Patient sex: F
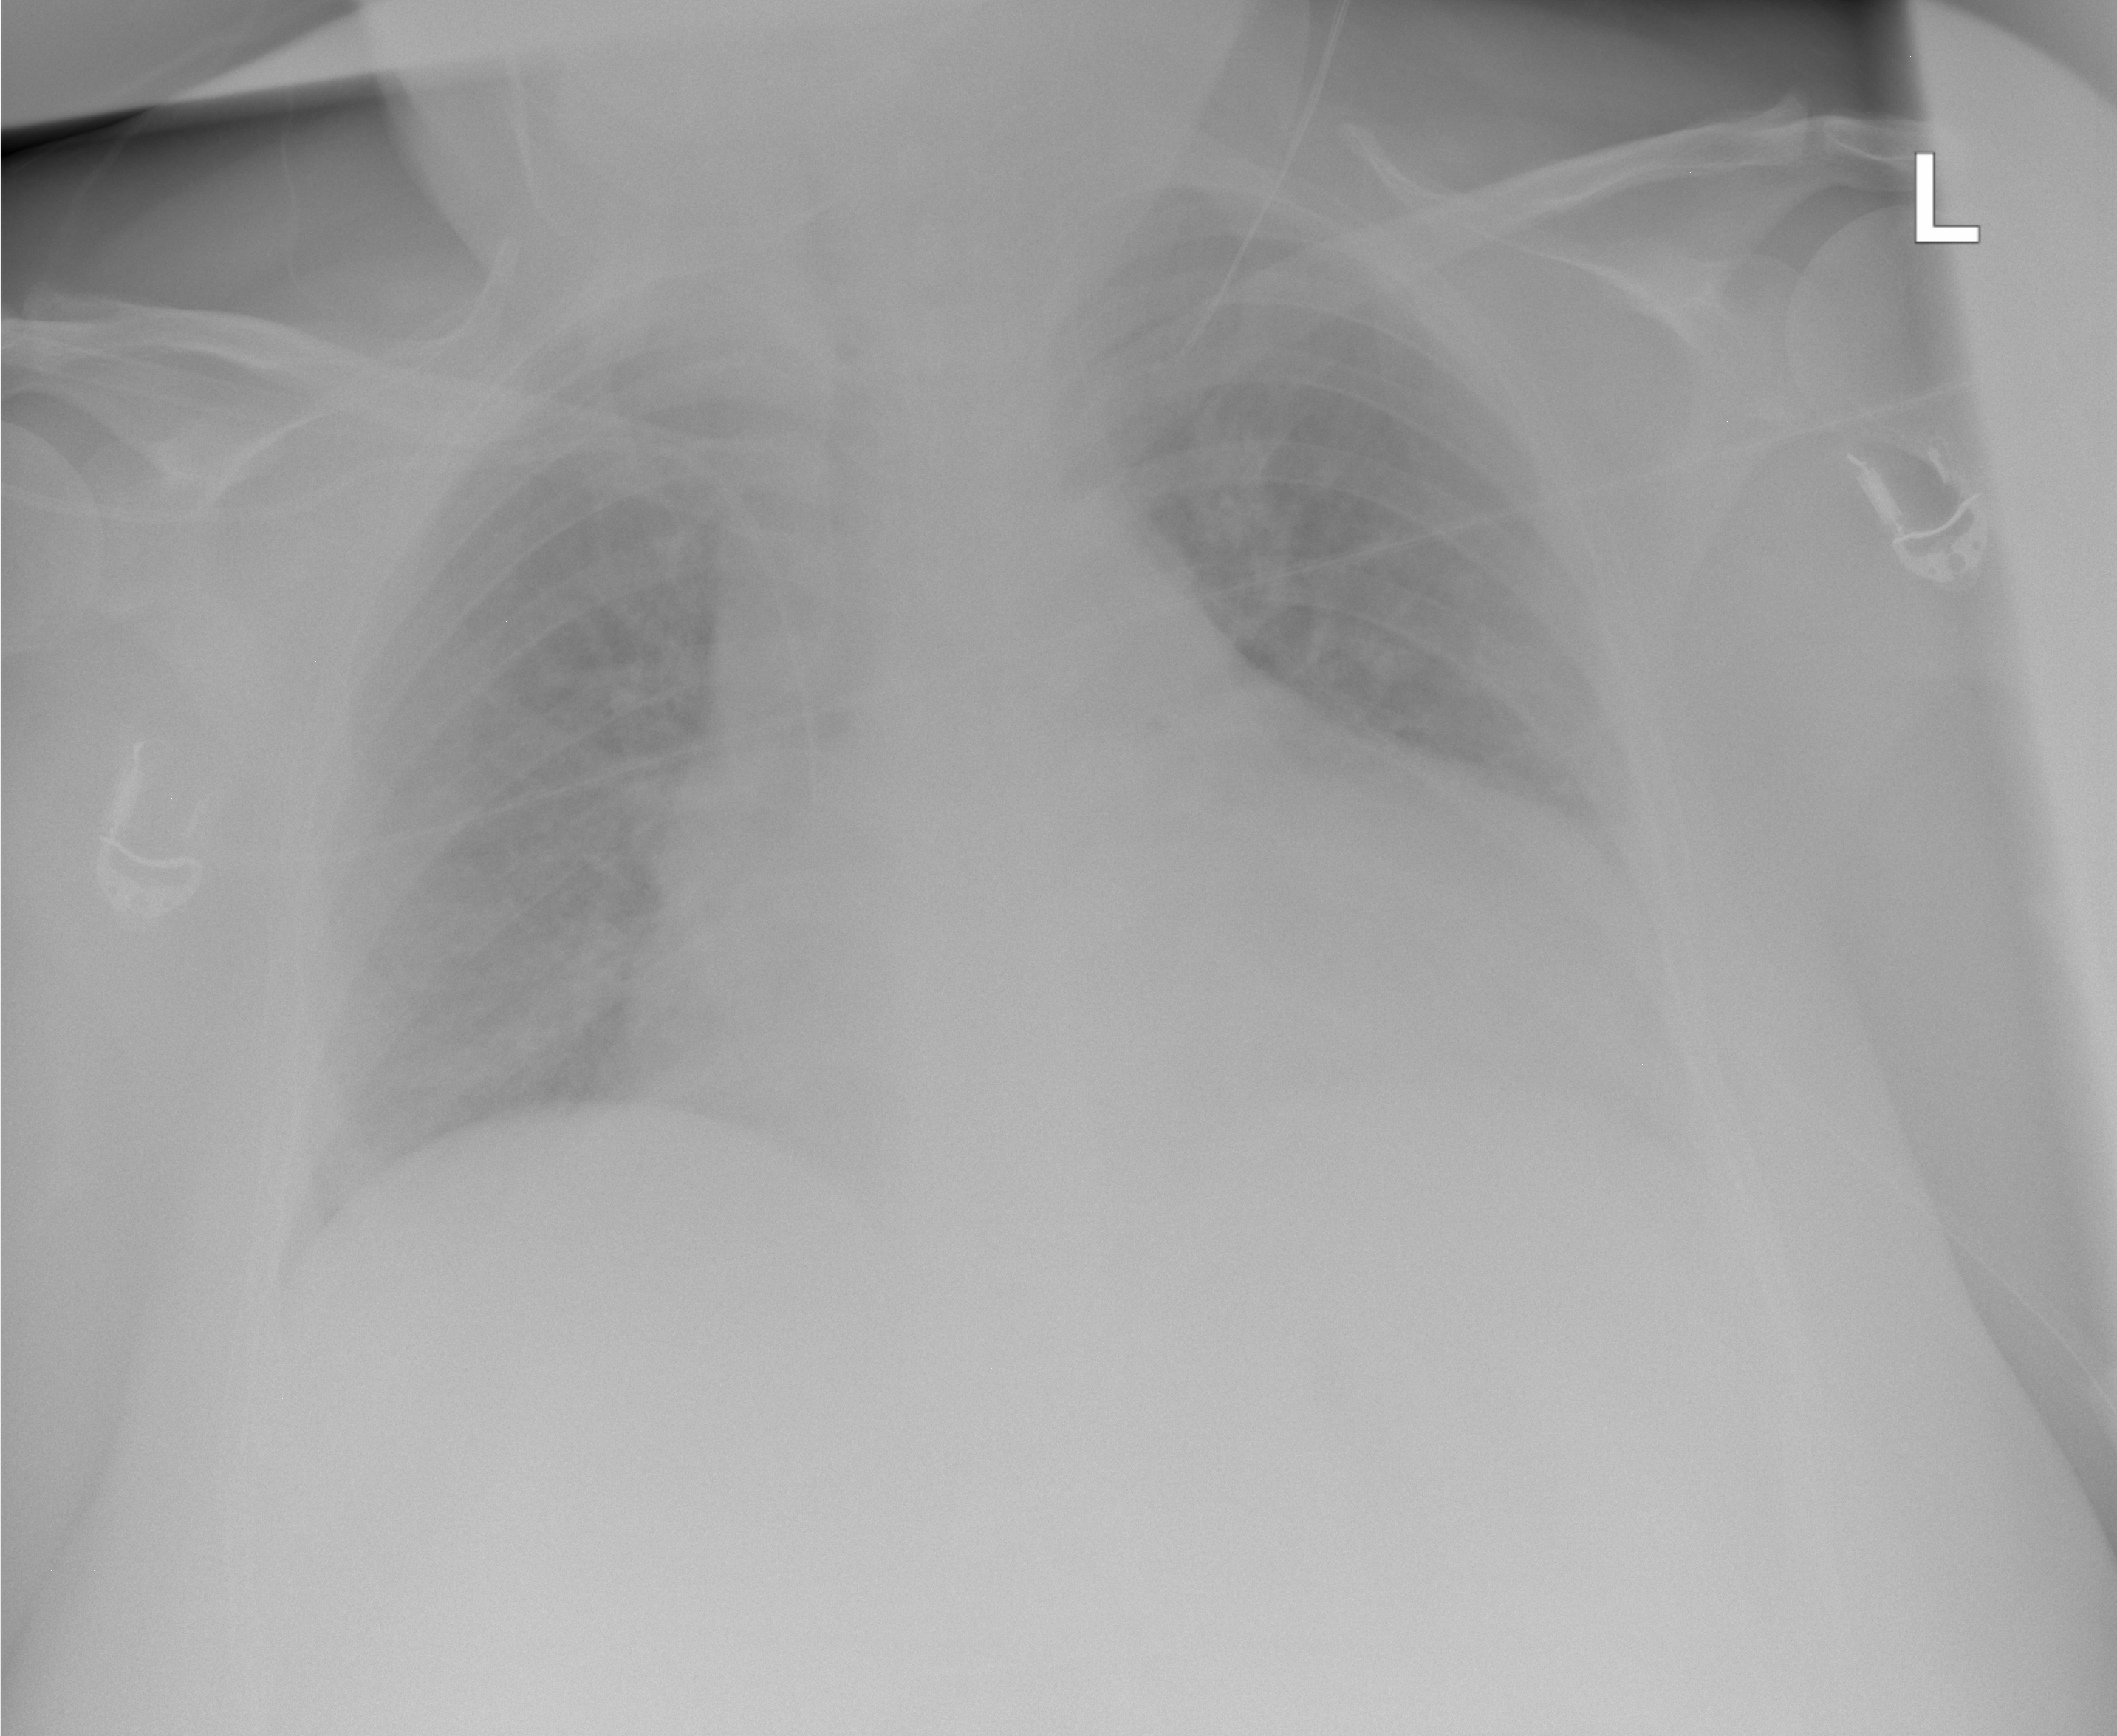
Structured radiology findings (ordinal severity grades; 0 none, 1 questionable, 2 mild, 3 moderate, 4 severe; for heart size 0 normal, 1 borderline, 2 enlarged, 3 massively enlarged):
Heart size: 2
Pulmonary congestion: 2
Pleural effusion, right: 0
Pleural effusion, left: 0
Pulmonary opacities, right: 0
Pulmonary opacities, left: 0
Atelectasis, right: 0
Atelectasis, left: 0